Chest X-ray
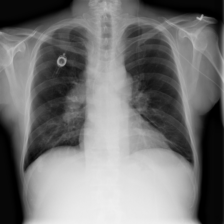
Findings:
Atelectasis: negative
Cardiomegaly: negative
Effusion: negative
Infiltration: negative
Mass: negative
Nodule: negative
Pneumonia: negative
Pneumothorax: negative
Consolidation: negative
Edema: negative
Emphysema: negative
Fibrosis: negative
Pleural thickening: negative
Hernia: negative